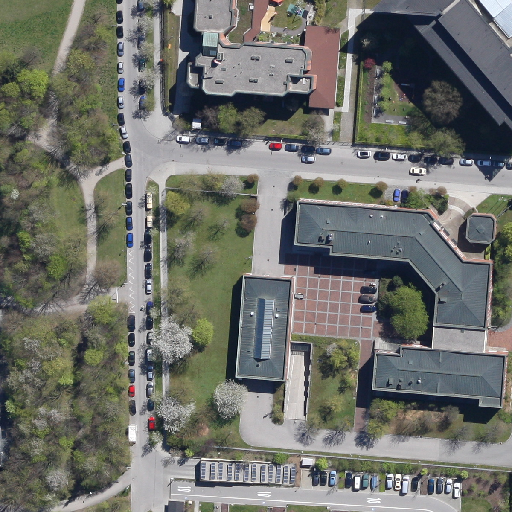
Referring expression: light-duty vehicle in the parking area